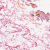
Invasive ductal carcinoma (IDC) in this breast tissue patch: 0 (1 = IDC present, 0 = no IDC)